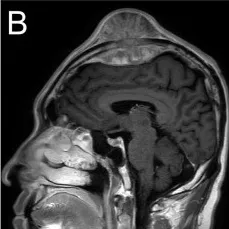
Sagittal.
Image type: radiology (mri)